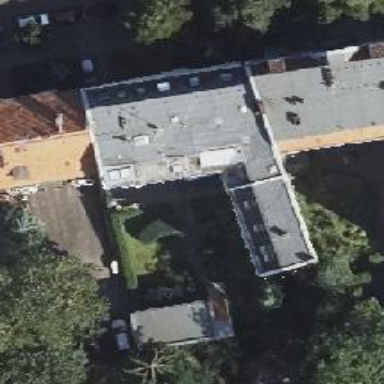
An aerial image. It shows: Image showing building with apartments.